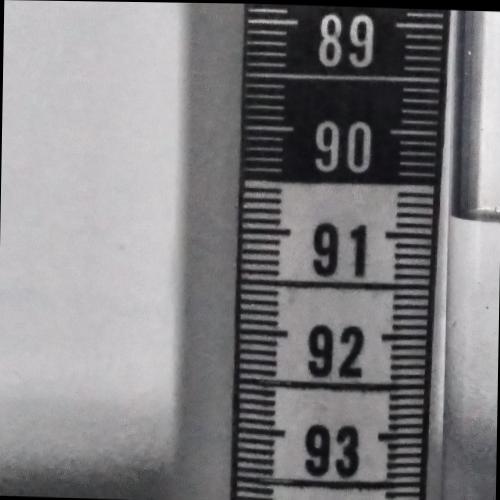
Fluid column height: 90.8 cm